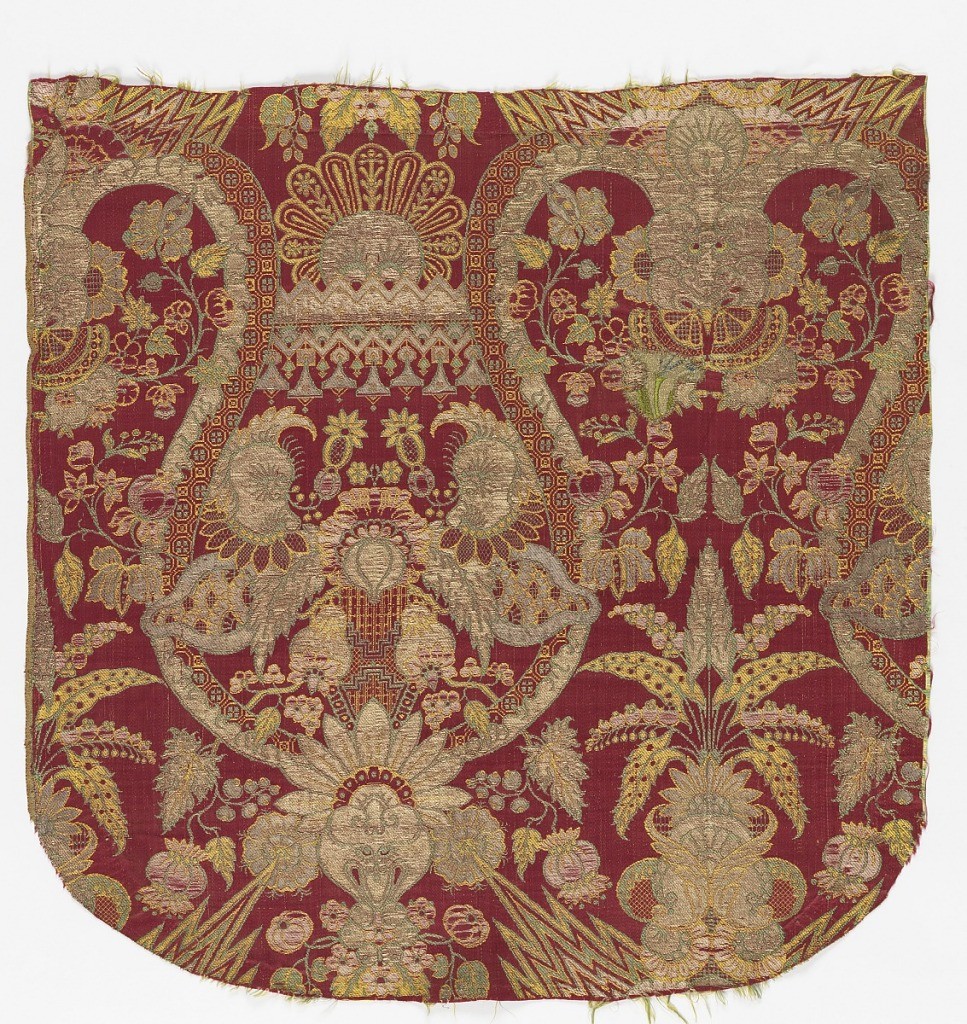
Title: Textile
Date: early 18th century
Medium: silk, metallic thread Technique: compound satin weave with supplementary weft
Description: Continuous symmetrical design, vertical and horizontal, of a decorated urn shape rising out of a bunch of flowers and joined to next by dropped handle with "bizarre-type" animal face. Various chinoiserie fillings, "bizarre-style" details. In bright green, yellow, and various metal threads on a red ground. One narrow cloth selvage.